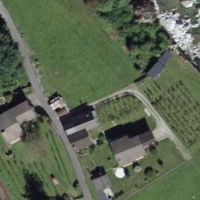
EUNIS habitat code: 24
Species observed at this site:
Chelidonium majus